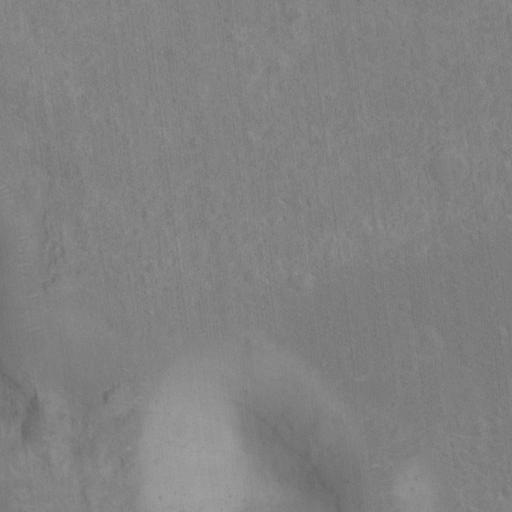
Classes present: Background, Cone